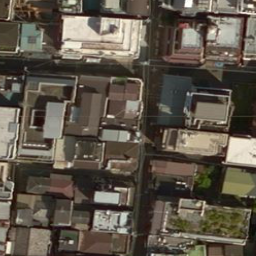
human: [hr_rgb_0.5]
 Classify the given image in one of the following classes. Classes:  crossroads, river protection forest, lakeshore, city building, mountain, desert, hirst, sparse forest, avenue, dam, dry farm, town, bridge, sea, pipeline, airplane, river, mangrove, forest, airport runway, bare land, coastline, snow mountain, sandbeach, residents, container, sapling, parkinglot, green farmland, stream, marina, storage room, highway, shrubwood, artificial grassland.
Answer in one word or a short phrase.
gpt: city building